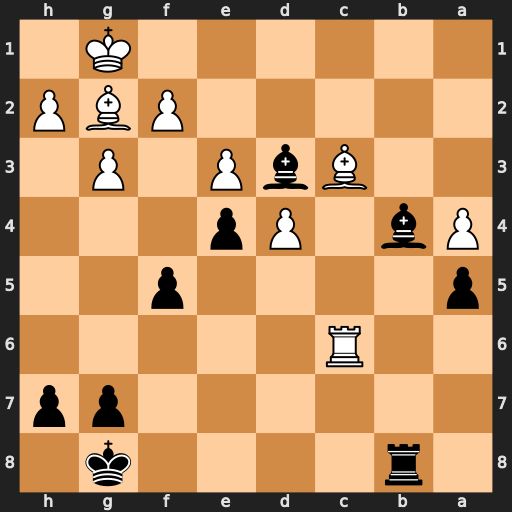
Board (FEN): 1r4k1/6pp/2R5/p4p2/Pb1Pp3/2BbP1P1/5PBP/6K1
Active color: b
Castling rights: -
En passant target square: -
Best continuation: Bxc3 Rxc3 Rb1+